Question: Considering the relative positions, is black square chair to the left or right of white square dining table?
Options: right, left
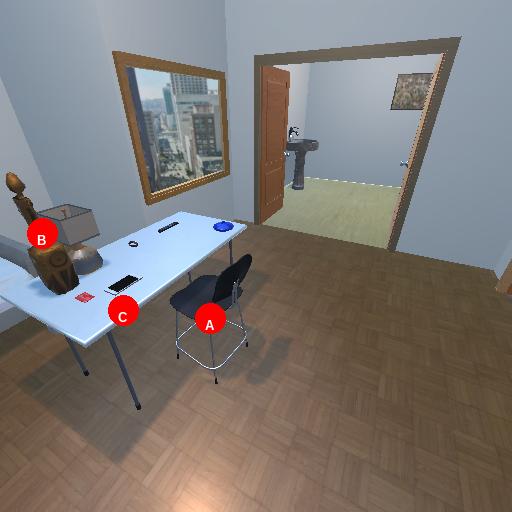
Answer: right